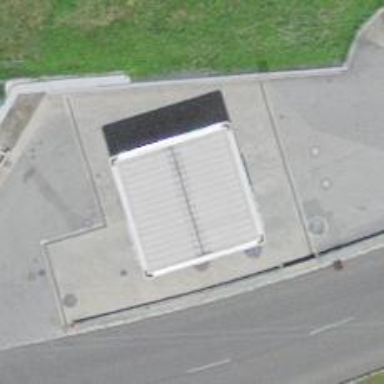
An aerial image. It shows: Fuel station with kiosk.